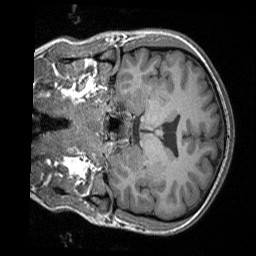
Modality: T1w
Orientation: coronal
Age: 24
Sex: female
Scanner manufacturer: siemens
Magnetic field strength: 3 T
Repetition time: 1.9 s
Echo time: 0.00252 s